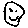
Label: smiley face